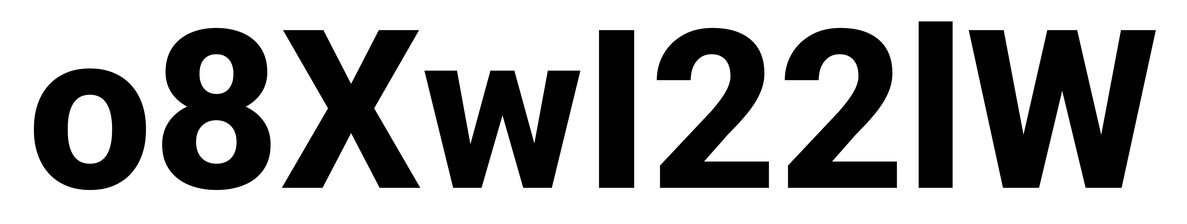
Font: Roboto_ExtraBold